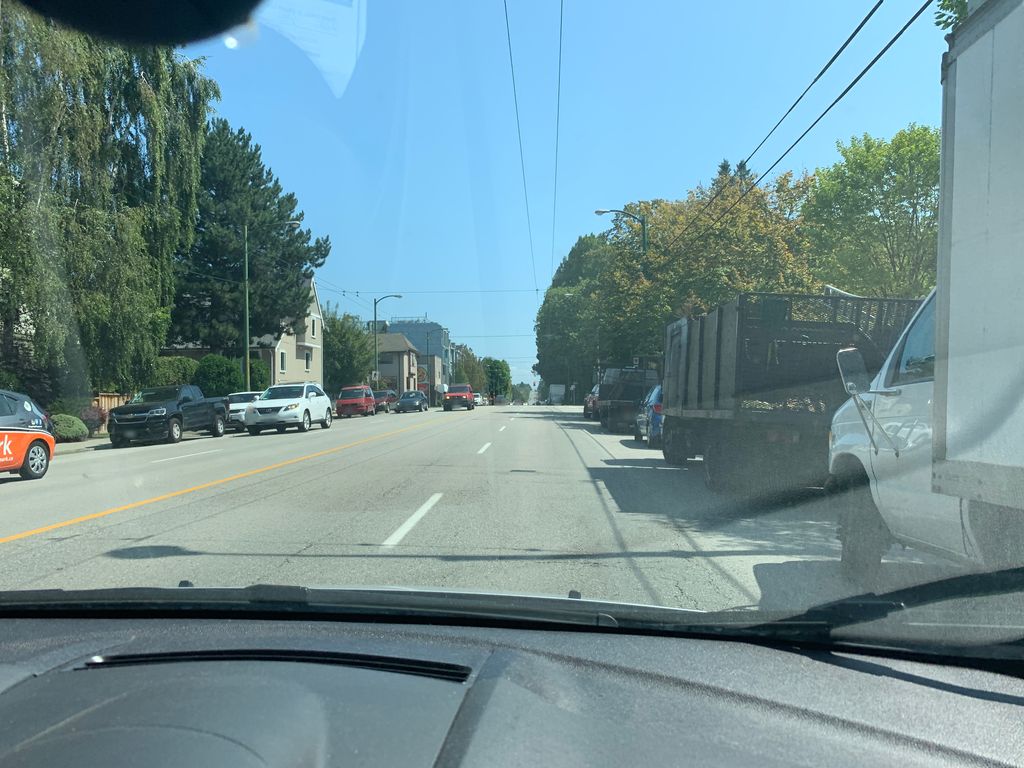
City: vancouver